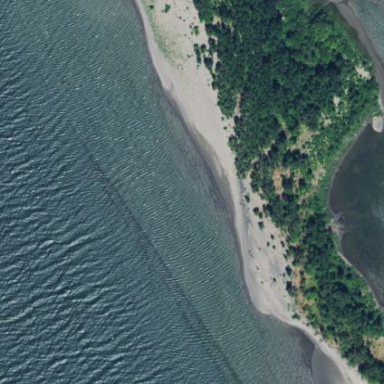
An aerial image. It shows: Sandy beach with natural surroundings.